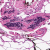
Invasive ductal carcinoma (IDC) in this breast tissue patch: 0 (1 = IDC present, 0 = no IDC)